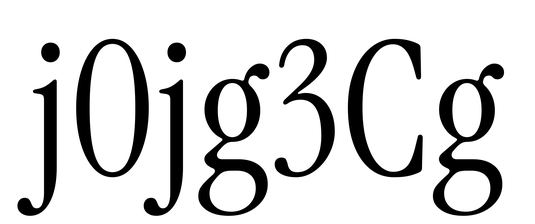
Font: InstrumentSerif-Regular